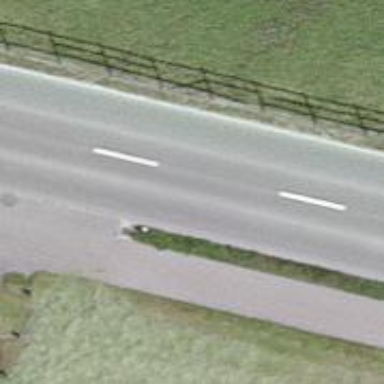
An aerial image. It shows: Secondary road with asphalt surface.